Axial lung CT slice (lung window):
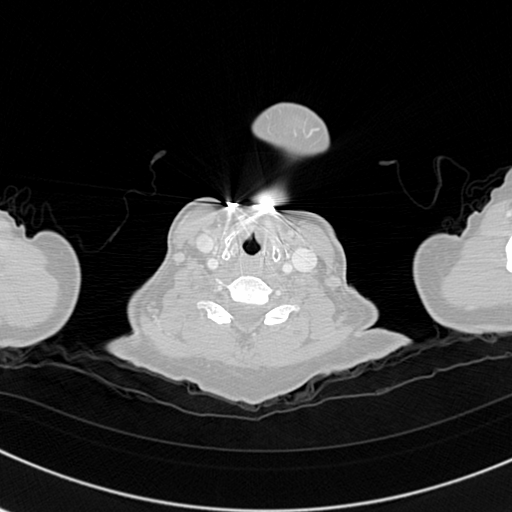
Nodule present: no